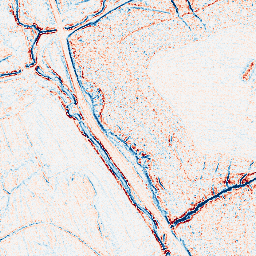
Category: edge_preserving
Decomposition family: bilateral
Decomposition parameters: d: 5
sigma_color: 150
sigma_space: 150
Upsampling method: sinc_blackman
Upsampling parameters: scale: 8
kernel_size: 16
Upsampling scale: 8